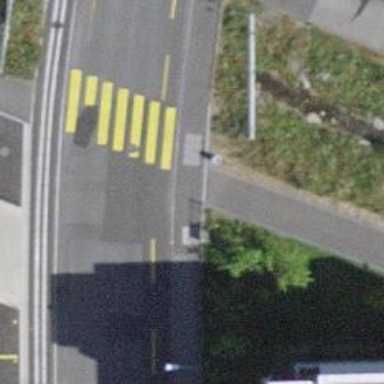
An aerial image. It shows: Kerb barrier.